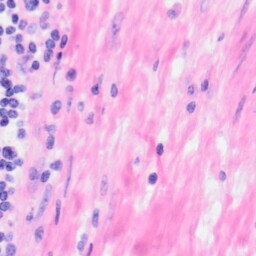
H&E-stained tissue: Kidney